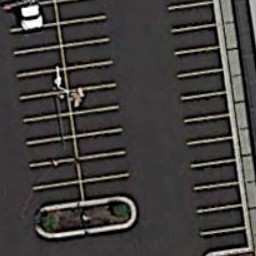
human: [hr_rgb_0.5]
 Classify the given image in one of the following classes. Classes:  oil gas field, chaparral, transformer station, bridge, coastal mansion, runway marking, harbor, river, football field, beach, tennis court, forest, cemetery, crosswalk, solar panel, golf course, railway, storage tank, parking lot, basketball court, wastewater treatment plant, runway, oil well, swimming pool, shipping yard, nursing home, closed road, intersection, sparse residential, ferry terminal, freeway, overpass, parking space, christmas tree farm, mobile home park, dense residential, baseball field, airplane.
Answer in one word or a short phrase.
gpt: parking space